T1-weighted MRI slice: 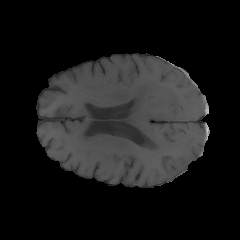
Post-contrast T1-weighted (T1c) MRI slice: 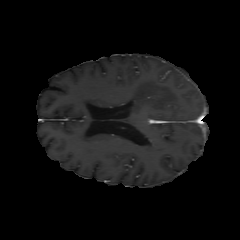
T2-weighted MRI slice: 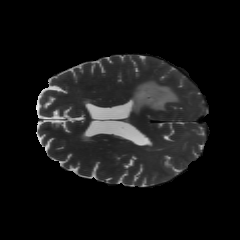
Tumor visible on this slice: yes